四年级 · 组合几何学
红领巾上有 $(\quad)$ 个钝角, $(\quad)$ 个锐角。
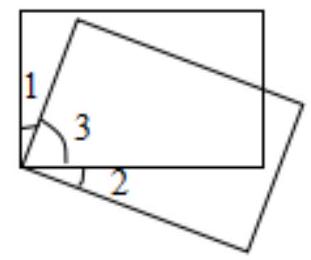
答案: $1 \quad 2$

【分析】钝角是大于 $90^{\circ}$ 且小于 $180^{\circ}$ 的角, 所以两个钝角之和大于 $180^{\circ}$; 而三角形的内角和是 $180^{\circ}$,红领巾是等腰三角形形状, 所以红领巾最多只有一个针角, 另两个是锐角。据此解答。

【详解】 根据分析可得, 红领巾上有 1 个钝角, 2 个锐角。

【点睛】数学和生活是紧密联系的, 要多留意生活。
解析: 答案: $1 \quad 2$

【分析】钝角是大于 $90^{\circ}$ 且小于 $180^{\circ}$ 的角, 所以两个钝角之和大于 $180^{\circ}$; 而三角形的内角和是 $180^{\circ}$,红领巾是等腰三角形形状, 所以红领巾最多只有一个针角, 另两个是锐角。据此解答。

【详解】 根据分析可得, 红领巾上有 1 个钝角, 2 个锐角。

【点睛】数学和生活是紧密联系的, 要多留意生活。